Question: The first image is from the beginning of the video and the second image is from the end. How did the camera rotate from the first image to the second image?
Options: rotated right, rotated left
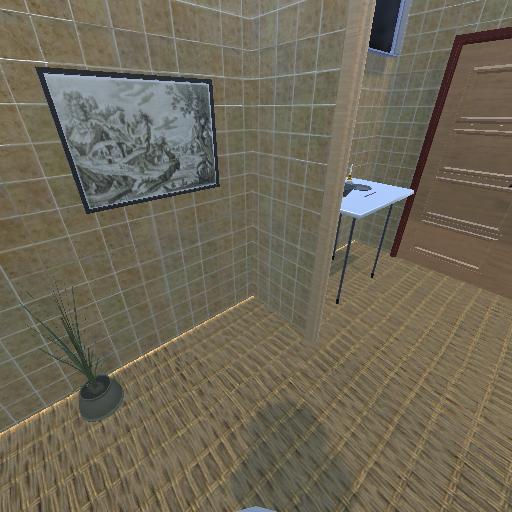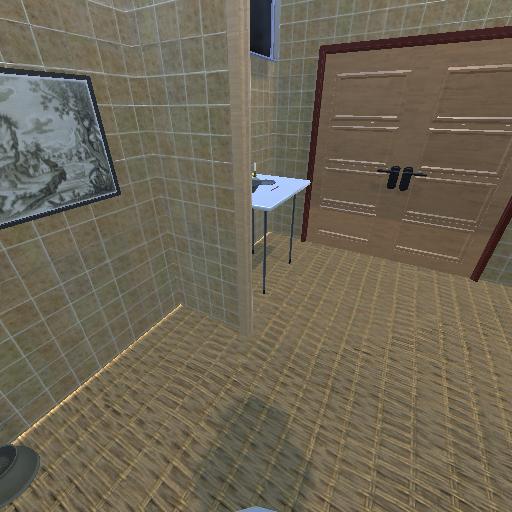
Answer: rotated right